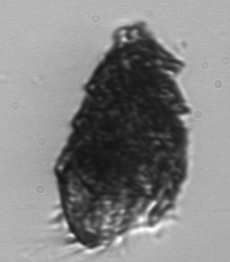
Label: Laboea_strobila